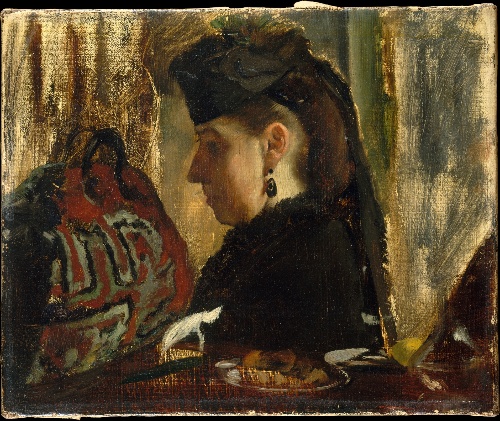
Title: Marie Dihau (1843–1935)
Artist: Edgar Degas
Artist bio: French, Paris 1834–1917 Paris
Date: 1867–68
Object type: Painting
Classification: Paintings
Medium: Oil on canvas
Dimensions: 8 3/4 x 10 3/4 in. (22.2 x 27.3 cm)
Department: European Paintings
Credit line: H. O. Havemeyer Collection, Bequest of Mrs. H. O. Havemeyer, 1929
Accession year: 1929
Repository: Metropolitan Museum of Art, New York, NY
Tags: Profiles|Women|Purses|Portraits